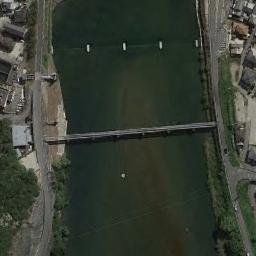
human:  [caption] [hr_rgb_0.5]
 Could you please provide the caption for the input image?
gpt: There is a bridge over the river with a road and buildings beside .

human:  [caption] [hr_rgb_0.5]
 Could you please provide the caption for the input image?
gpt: A bridge connects the land on both sides of the turquoise water  There are many buildings and roads on the land .

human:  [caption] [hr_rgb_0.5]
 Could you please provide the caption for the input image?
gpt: Several boats stopped on one side of the river .

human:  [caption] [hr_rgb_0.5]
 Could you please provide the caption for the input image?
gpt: A bridge built on a dark green river and some buildings on both sides of the river .

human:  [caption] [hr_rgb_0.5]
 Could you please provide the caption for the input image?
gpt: There are many boats under the bridge .